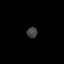
Tissue: lung
Cell type: Epithelial cells
Senescence score: 0.1125
Nuclear area (px): 115
Mean DAPI intensity: 64